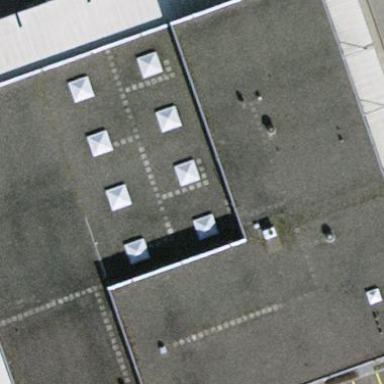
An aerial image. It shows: Building with flat roof.